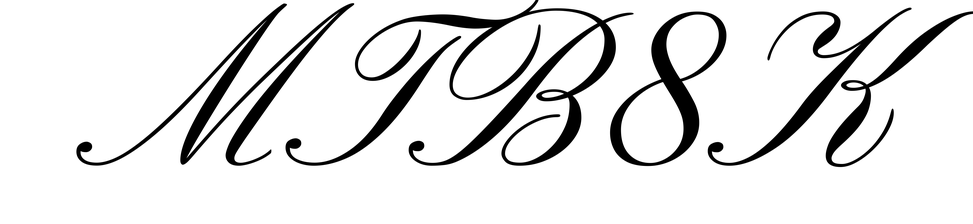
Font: PinyonScript-Regular